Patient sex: M
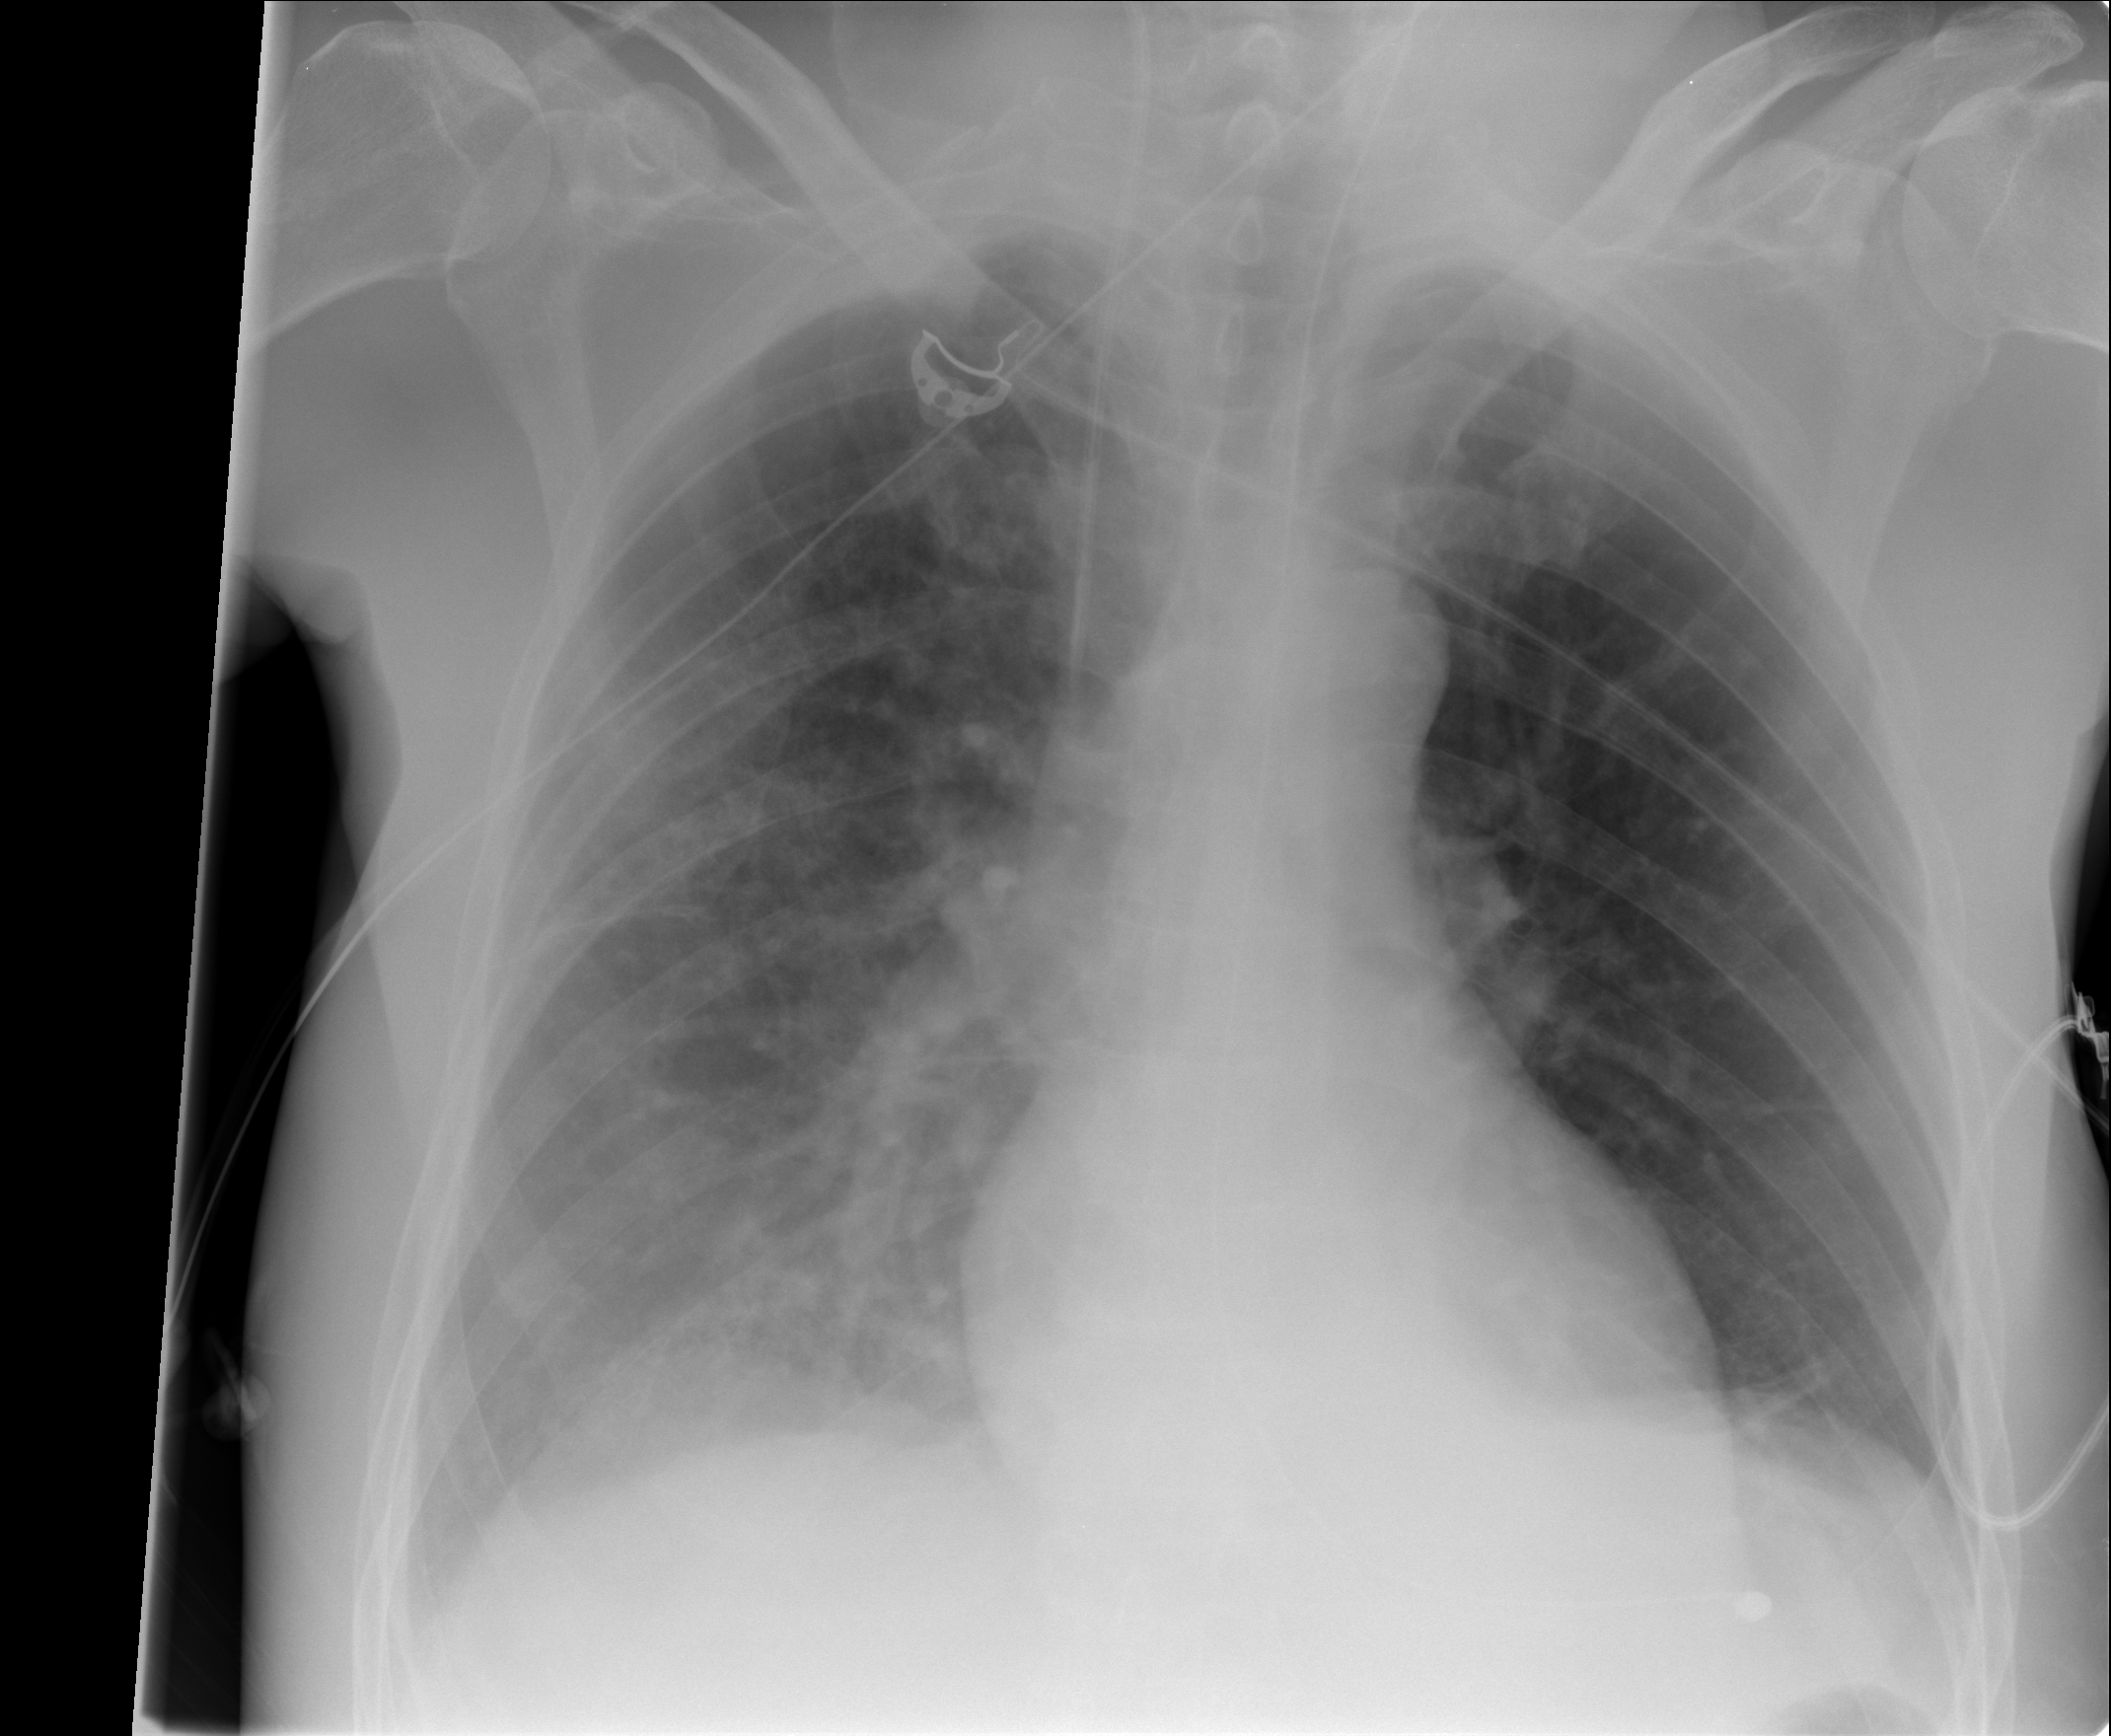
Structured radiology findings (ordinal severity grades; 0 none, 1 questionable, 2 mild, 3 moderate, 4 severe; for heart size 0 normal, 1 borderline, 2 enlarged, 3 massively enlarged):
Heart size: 0
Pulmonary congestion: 0
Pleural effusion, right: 2
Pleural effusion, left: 0
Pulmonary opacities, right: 2
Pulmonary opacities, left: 2
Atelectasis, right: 2
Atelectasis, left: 0